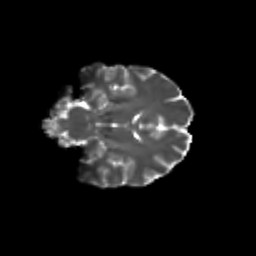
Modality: T2w
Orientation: coronal
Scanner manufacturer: siemens
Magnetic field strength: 3 T
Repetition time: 9.2 s
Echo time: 0.084 s